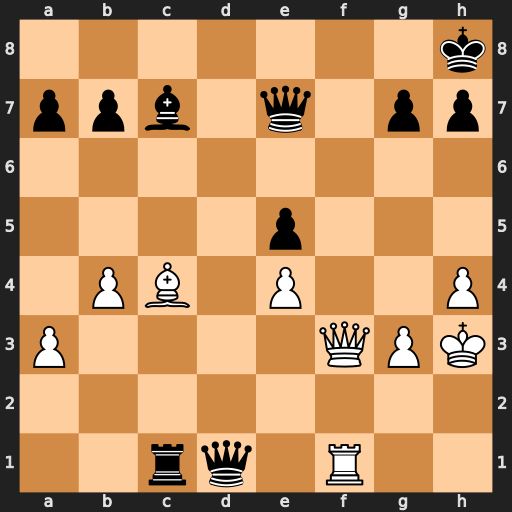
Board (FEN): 7k/ppb1q1pp/8/4p3/1PB1P2P/P4QPK/8/2rq1R2
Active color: w
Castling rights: -
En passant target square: -
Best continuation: Qf8+ Qxf8 Rxf8#